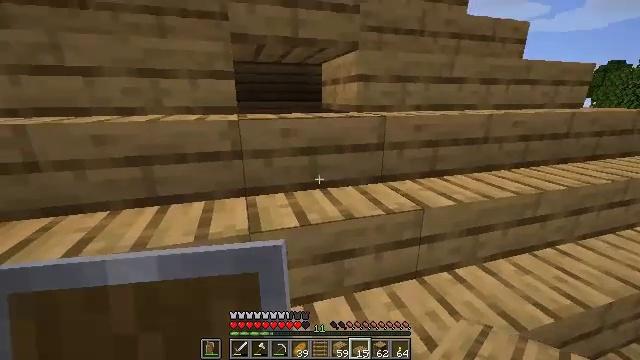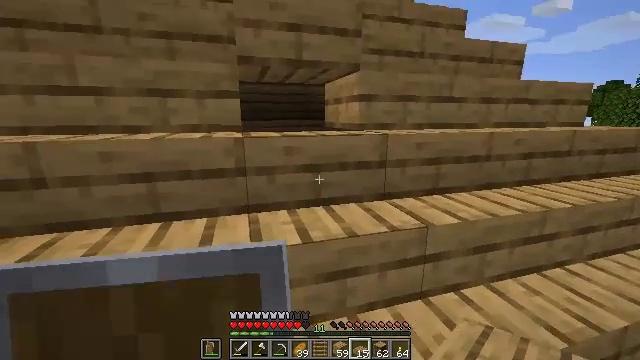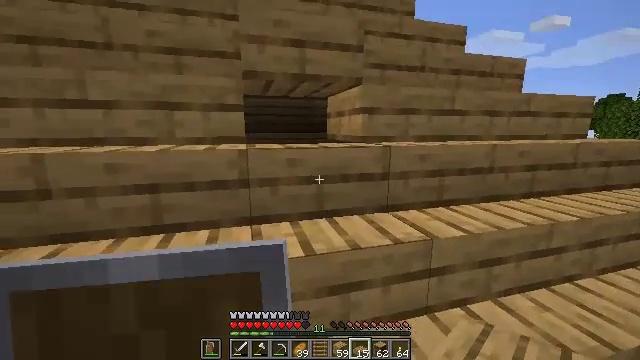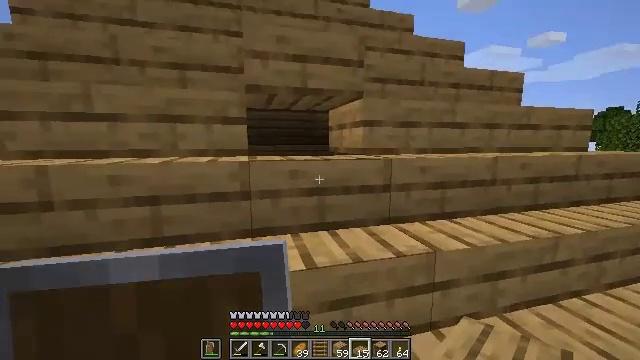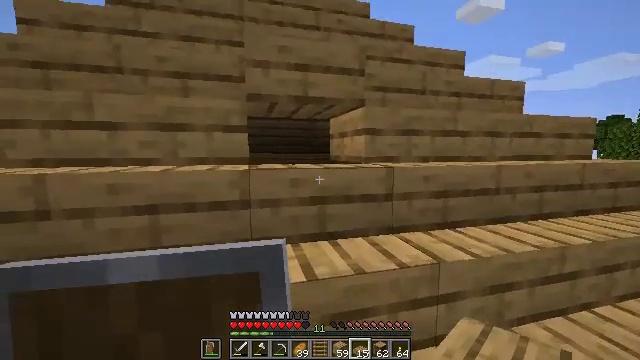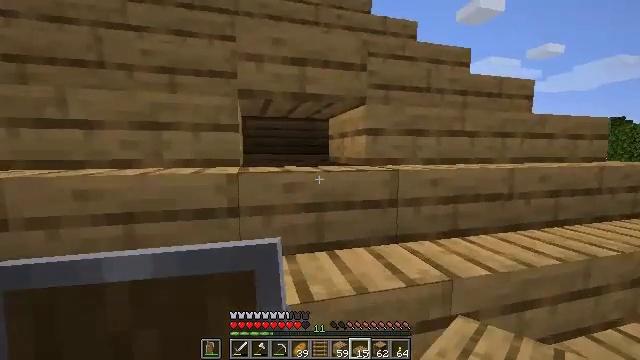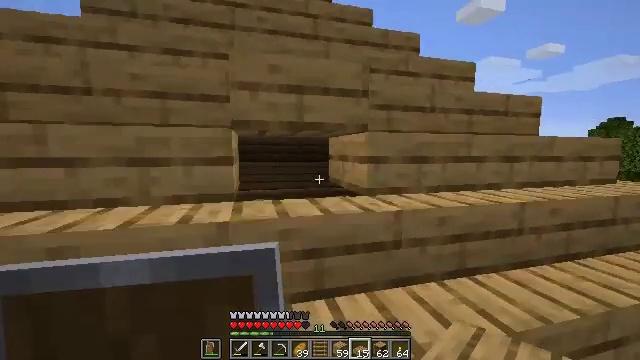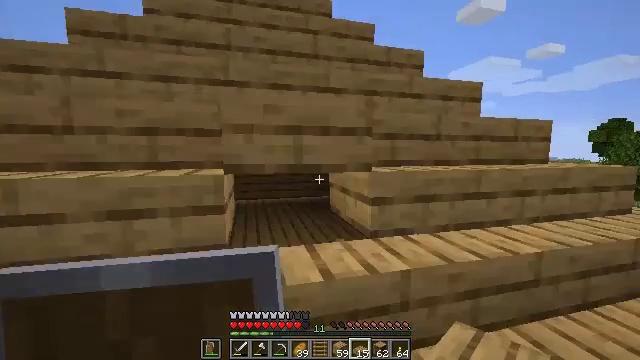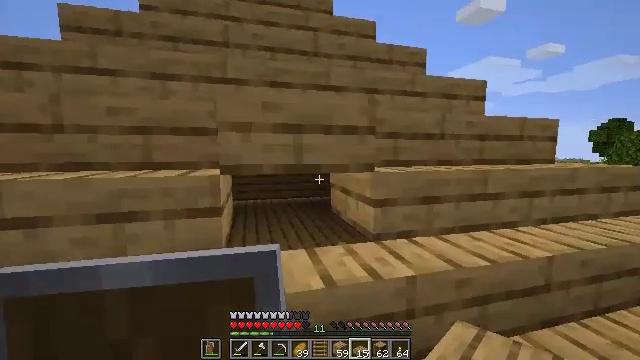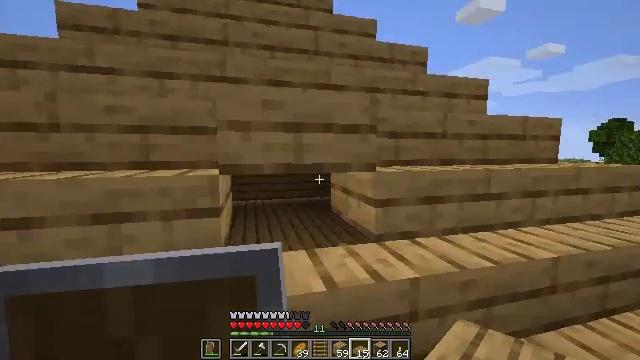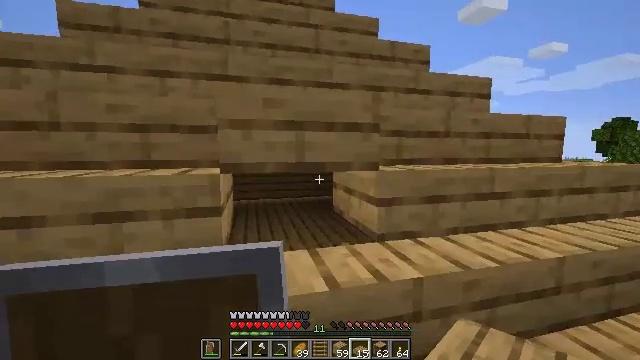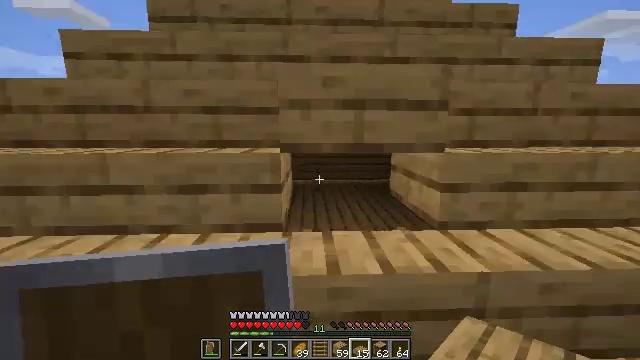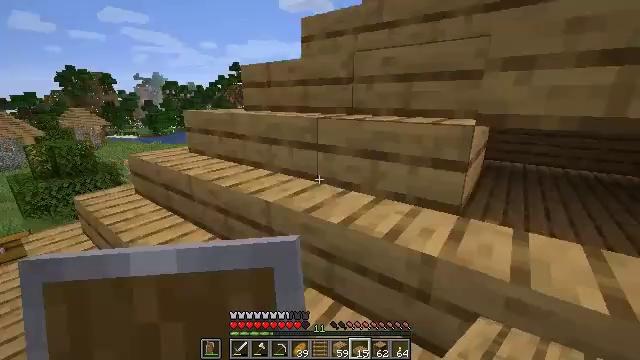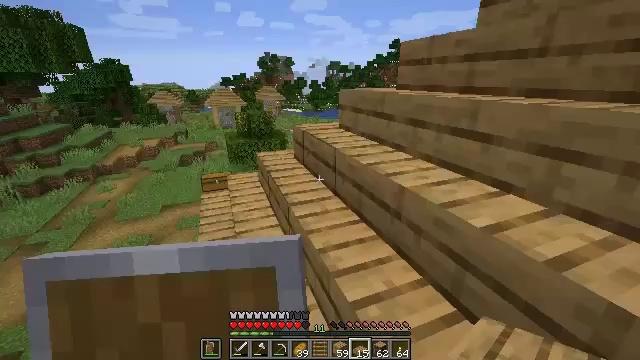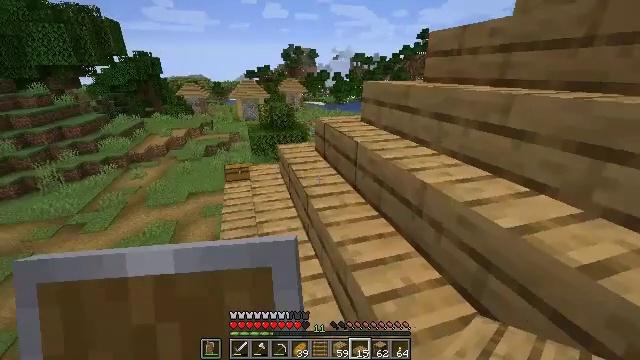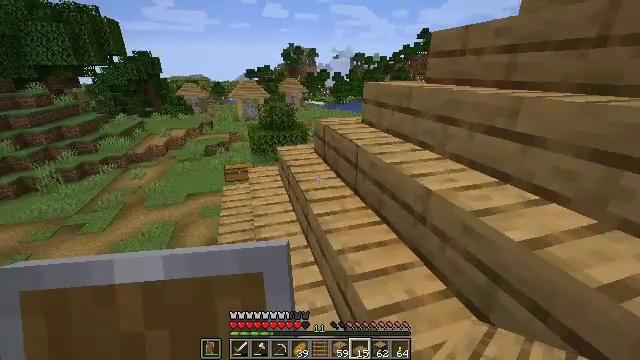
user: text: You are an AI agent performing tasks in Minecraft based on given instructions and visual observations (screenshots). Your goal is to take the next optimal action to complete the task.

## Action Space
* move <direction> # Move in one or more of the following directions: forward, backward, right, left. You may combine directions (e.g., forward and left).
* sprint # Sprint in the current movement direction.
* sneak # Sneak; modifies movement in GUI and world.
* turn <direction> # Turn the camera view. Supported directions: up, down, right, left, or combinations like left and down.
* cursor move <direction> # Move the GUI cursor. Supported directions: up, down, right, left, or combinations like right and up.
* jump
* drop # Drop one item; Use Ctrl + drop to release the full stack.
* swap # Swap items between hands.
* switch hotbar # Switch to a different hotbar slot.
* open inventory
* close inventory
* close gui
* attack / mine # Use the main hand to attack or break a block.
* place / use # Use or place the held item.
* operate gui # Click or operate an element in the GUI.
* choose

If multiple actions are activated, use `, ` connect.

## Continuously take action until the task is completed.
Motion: motion action
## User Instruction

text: Attack the oak slab to collect it.
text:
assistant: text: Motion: turn up
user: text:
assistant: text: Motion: turn up
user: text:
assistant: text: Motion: turn up
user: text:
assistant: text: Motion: move forward, turn up
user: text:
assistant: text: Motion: move forward
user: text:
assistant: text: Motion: move forward
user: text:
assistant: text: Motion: no_op
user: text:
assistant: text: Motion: no_op
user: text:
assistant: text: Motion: no_op
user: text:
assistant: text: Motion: no_op
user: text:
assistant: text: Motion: turn left and down
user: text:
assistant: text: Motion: turn left and down
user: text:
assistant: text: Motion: turn left and down
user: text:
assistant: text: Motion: turn left and down
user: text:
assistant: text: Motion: move forward
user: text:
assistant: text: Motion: move forward, turn down
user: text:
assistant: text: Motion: move forward, turn left and down
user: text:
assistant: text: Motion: move forward, turn left and down
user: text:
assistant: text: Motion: move forward and move left, turn left and down
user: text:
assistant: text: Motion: move forward and move left, turn left and down
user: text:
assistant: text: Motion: move forward and move left, turn left and down
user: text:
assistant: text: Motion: move forward and move left, turn left and down
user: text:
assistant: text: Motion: move forward and move left
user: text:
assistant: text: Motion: move forward and move left
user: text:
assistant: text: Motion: move forward and move left
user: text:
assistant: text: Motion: move forward and move left, turn right and up
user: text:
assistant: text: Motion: move forward and move left, turn right and up
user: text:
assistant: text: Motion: move forward, turn right and up
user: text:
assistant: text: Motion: move forward, turn right and up
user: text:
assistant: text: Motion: move forward, turn right and up